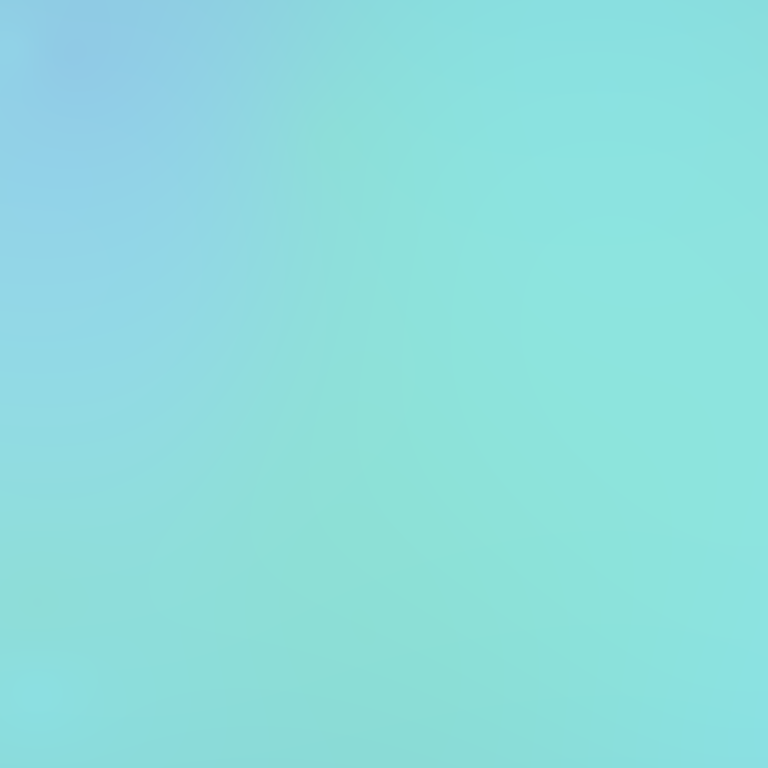
Abstract light effect, smooth gradient from soft teal to light blue, calm atmosphere, diffuse light, no room, no furniture, no objects.